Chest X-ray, AP view. Patient: 52 years old, sex M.
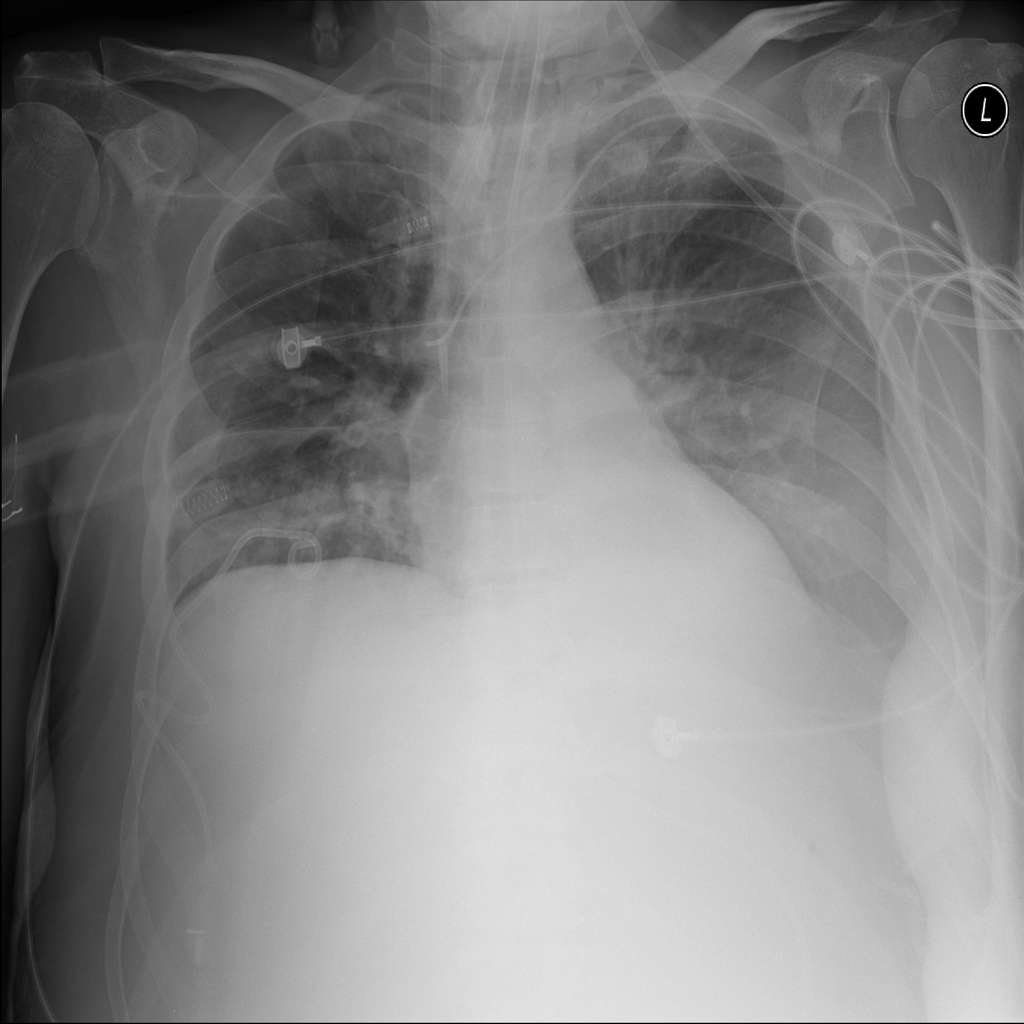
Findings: Effusion